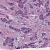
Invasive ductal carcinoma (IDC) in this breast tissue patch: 1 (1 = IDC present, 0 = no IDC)